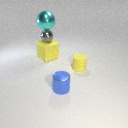
small gray metal sphere above large yellow rubber cube